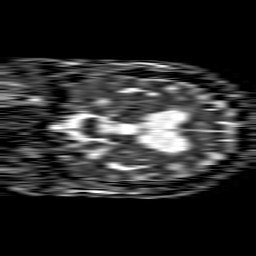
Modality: ADC
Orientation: coronal
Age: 71
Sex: female
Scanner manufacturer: philips
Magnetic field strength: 1.5 T
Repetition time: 4.6 s
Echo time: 0.08941 s